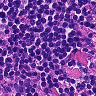
Metastatic tissue present: no